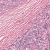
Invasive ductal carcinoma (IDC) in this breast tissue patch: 0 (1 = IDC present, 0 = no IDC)